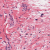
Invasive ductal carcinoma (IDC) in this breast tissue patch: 0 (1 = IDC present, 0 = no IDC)